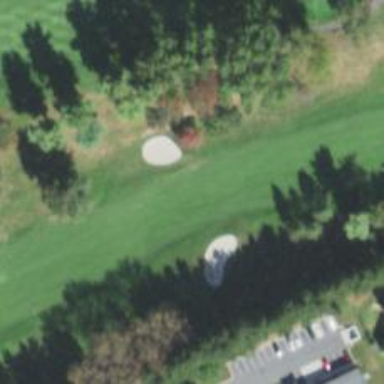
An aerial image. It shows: View of golf hole.